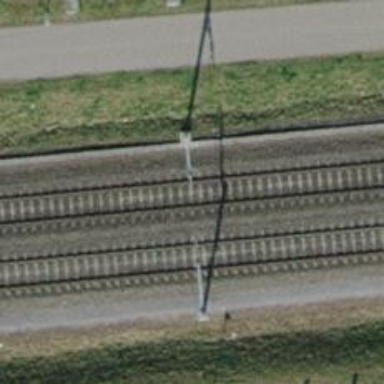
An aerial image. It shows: Solitary milestone along the railway.